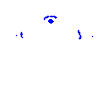
Particle: pion